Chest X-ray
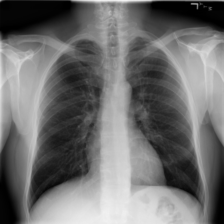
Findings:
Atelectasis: negative
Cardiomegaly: negative
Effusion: negative
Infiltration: positive
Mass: negative
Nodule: negative
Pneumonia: negative
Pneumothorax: negative
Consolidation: negative
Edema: negative
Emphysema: negative
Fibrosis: negative
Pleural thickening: negative
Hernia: negative